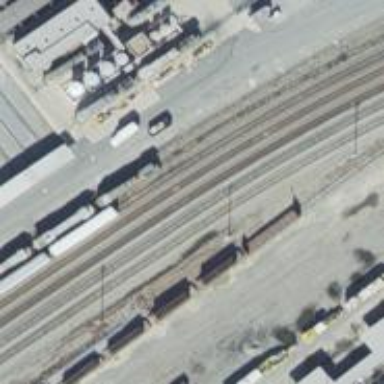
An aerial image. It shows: Railway yard in service.